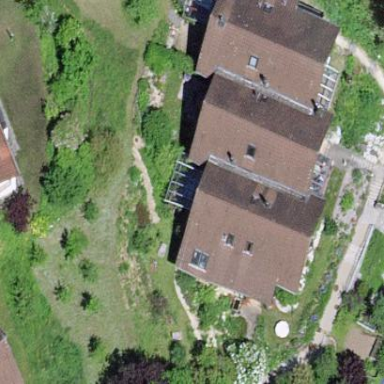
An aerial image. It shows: Terrace building.